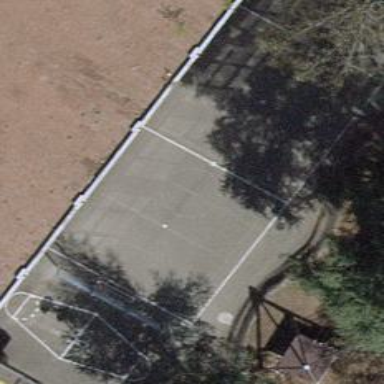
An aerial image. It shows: Asphalt pitch designated for both basketball and soccer activities.